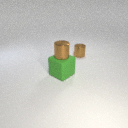
small brown metal cylinder above large green rubber cube